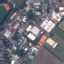
Land use / land cover: Industrial